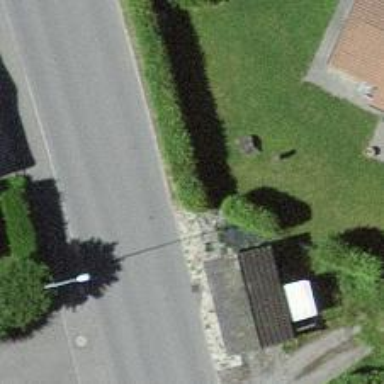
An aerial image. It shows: Hedge barrier.